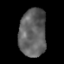
Tissue: lung
Cell type: Others
Senescence score: 0.2397
Nuclear area (px): 1266
Mean DAPI intensity: 97.558